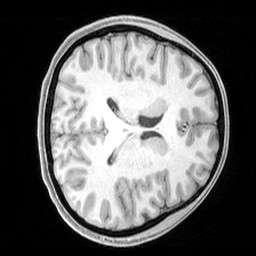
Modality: T1w
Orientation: axial